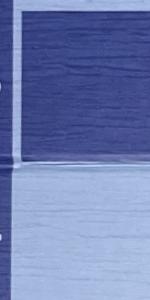
Label: Empty